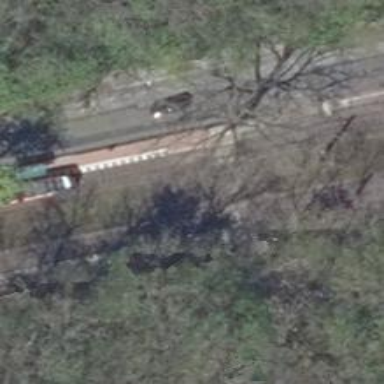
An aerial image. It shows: Tram stop position for public transport.